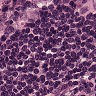
Metastatic tissue present: yes